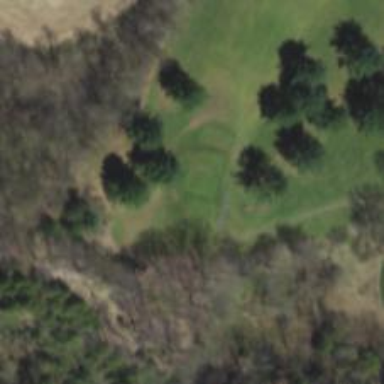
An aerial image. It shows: Golf tee on grassy land.